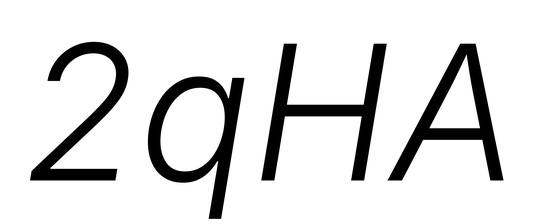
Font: Inter-Italic_Light_Italic